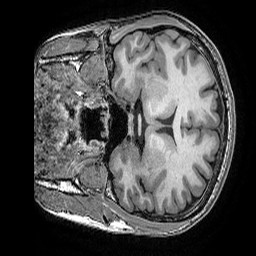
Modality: T1w
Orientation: coronal
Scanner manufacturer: ge
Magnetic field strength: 3 T
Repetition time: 0.008184 s
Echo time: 0.003192 s